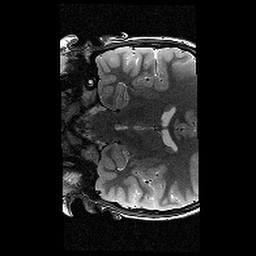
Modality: T2w
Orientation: coronal
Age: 11
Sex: male
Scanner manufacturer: siemens
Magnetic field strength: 3 T
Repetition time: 9.23 s
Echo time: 0.067 s